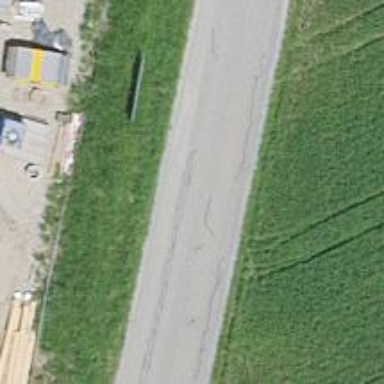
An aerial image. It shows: Tertiary road with asphalt surface.